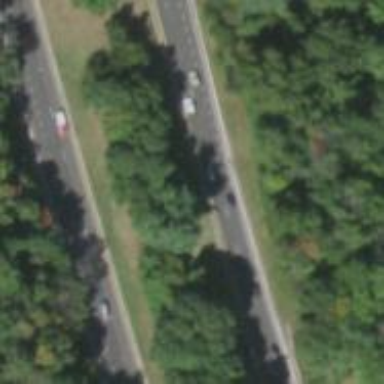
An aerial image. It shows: Asphalt motorway.